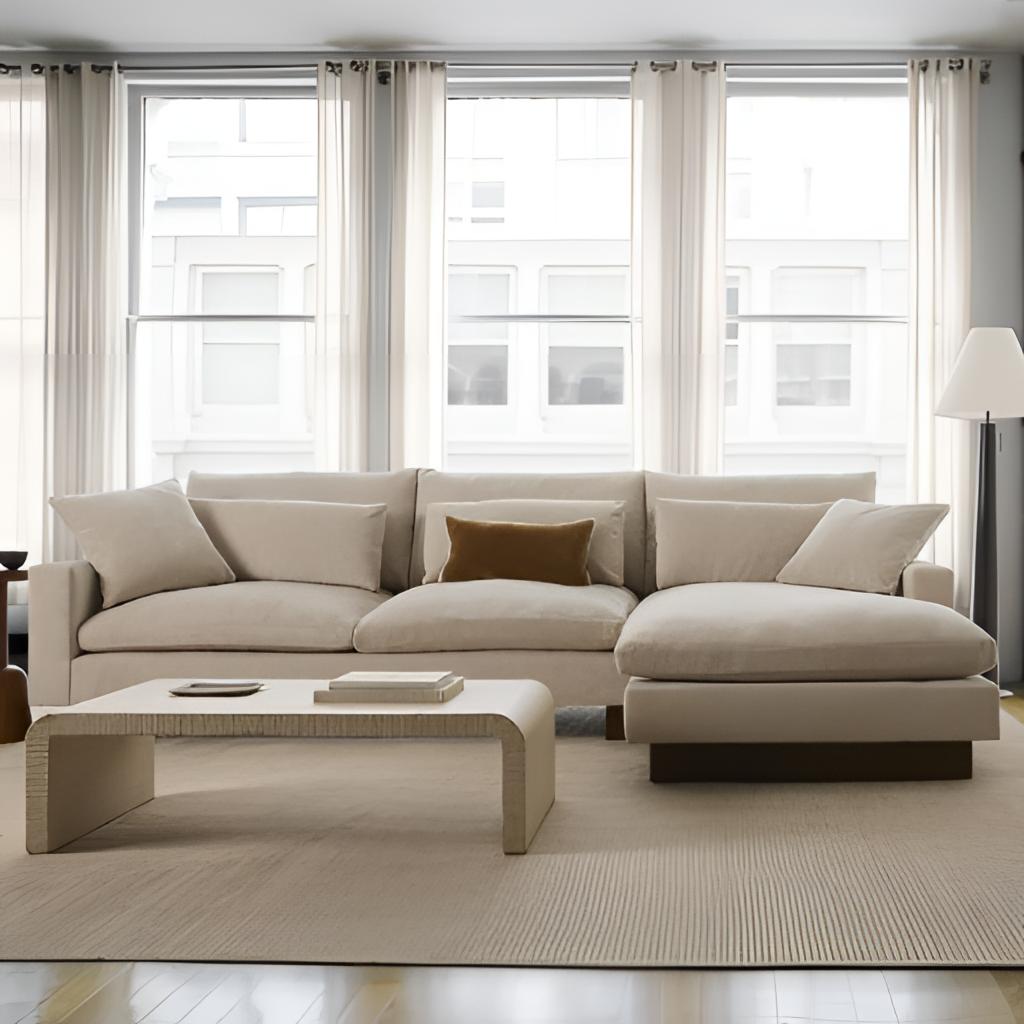
fabric sectional sofa, living room, wood flooring, with plank pattern, contemporary, white curtain wallpaper, with solid pattern